Question: I'm using the standard onCreateOptionsMenu, but on my Nexus w/ICS, when I tap the vertical menu button in the upper right corner, the dropdown context menu is 3/4 off the screen. Basically, I only see the first 3-4 letters in each menu items text.
Any ideas? Maybe I didn't get that memo!! I dont want to setup an ActionBar. I'd think by default, this should work fine?!?
Again, its pretty much standard menu code for < 3.0 SDK.
'''
@Override
public boolean onCreateOptionsMenu(Menu menu) {
MenuInflater inflater = getMenuInflater();
if (!isPro()) {
// add menu for ad-free Banner (launches Market)
inflater.inflate(R.menu.menu_pro, menu);
}
inflater.inflate(R.menu.menu, menu);
return true;
}
'''
Using standard menu XML...
'''
<?xml version="1.0" encoding="utf-8"?>
<menu xmlns:android="http://schemas.android.com/apk/res/android" >
<item
android:id="@+id/help"
android:icon="@drawable/ic_menu_help"
android:title="@string/menu_help"/>
<item
android:id="@+id/email"
android:icon="@drawable/email"
android:title="@string/menu_email"/>
'''

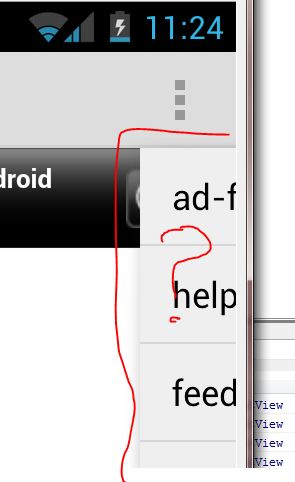
Answer: I cant really say why its cutting off on the top, but I added this to my manifest.xml.
'''
android:theme="@android:style/Theme.Black"
'''
This basically reverts the style back to 2.x menus and places the vertical "dots" on the bottom right.

I actually prefer this over the default compatibility because I still have my icon menus as opposed to plain text-only dropdown menus.
I'd still like to know why the "default" conversion of my menu is screwed up though if anyone can chime in I'll award the solution to that person! (=